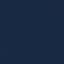
Land use / land cover: SeaLake